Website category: restaurant
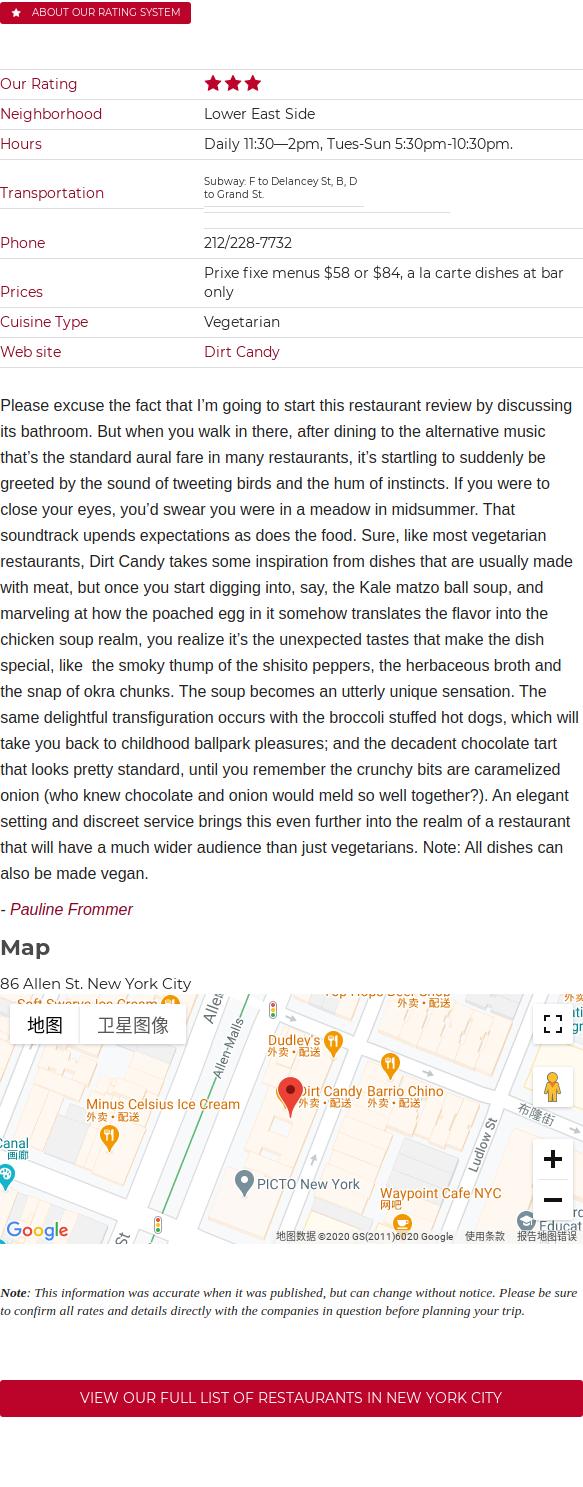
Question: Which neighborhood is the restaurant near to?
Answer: Lower East Side

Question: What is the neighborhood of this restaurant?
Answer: Lower East Side

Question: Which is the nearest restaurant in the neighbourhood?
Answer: Lower East Side

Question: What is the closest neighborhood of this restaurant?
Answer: Lower East Side

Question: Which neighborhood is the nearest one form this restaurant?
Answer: Lower East Side

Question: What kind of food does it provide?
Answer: Vegetarian

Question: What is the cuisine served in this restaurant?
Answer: Vegetarian

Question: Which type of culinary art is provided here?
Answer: Vegetarian

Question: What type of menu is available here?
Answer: Vegetarian

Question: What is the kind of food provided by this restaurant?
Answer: Vegetarian

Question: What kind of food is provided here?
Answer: Vegetarian

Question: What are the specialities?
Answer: Vegetarian

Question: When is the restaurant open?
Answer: Daily 11:302pm, Tues-Sun 5:30pm-10:30pm.

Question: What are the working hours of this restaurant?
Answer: Daily 11:302pm, Tues-Sun 5:30pm-10:30pm.

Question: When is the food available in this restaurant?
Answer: Daily 11:302pm, Tues-Sun 5:30pm-10:30pm.

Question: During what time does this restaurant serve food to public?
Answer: Daily 11:302pm, Tues-Sun 5:30pm-10:30pm.

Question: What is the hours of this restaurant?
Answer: Daily 11:302pm, Tues-Sun 5:30pm-10:30pm.

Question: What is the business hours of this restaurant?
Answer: Daily 11:302pm, Tues-Sun 5:30pm-10:30pm.

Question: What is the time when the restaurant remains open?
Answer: Daily 11:302pm, Tues-Sun 5:30pm-10:30pm.

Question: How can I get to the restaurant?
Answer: Subway: F to Delancey St, B, D to Grand St.

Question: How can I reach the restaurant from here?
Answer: Subway: F to Delancey St, B, D to Grand St.

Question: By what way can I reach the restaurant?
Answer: Subway: F to Delancey St, B, D to Grand St.

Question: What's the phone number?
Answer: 212/228-7732

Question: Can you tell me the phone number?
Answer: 212/228-7732

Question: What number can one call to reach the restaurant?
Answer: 212/228-7732

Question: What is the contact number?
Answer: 212/228-7732

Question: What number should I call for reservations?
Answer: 212/228-7732

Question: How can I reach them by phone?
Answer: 212/228-7732

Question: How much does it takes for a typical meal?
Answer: Prixe fixe menus $58 or $84, a la carte dishes at bar only

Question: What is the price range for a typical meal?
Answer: Prixe fixe menus $58 or $84, a la carte dishes at bar only

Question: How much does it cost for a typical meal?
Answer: Prixe fixe menus $58 or $84, a la carte dishes at bar only

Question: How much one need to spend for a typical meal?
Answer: Prixe fixe menus $58 or $84, a la carte dishes at bar only

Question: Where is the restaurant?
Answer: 86 Allen St. New York City

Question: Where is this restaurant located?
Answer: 86 Allen St. New York City

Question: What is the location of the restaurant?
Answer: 86 Allen St. New York City

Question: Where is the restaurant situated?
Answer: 86 Allen St. New York City

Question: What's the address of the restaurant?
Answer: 86 Allen St. New York City

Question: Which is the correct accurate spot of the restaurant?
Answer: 86 Allen St. New York City

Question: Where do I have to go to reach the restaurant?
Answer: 86 Allen St. New York City